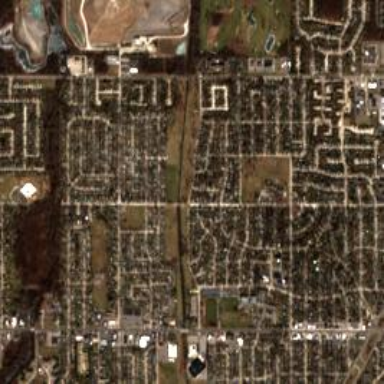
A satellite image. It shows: Residential area composed of single-family homes.